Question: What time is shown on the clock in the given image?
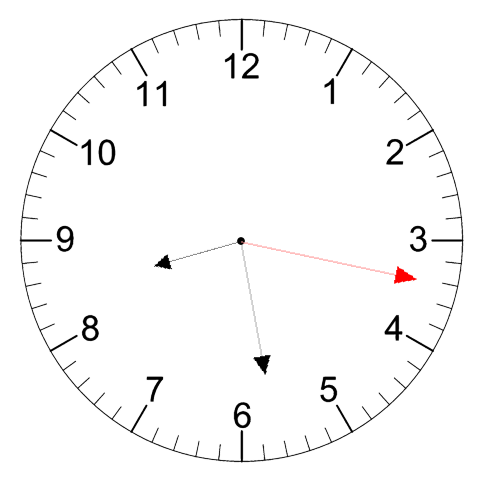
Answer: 08:28:17